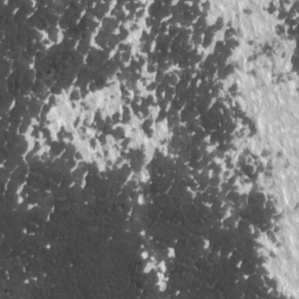
Label: frost